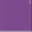
Piece: xx